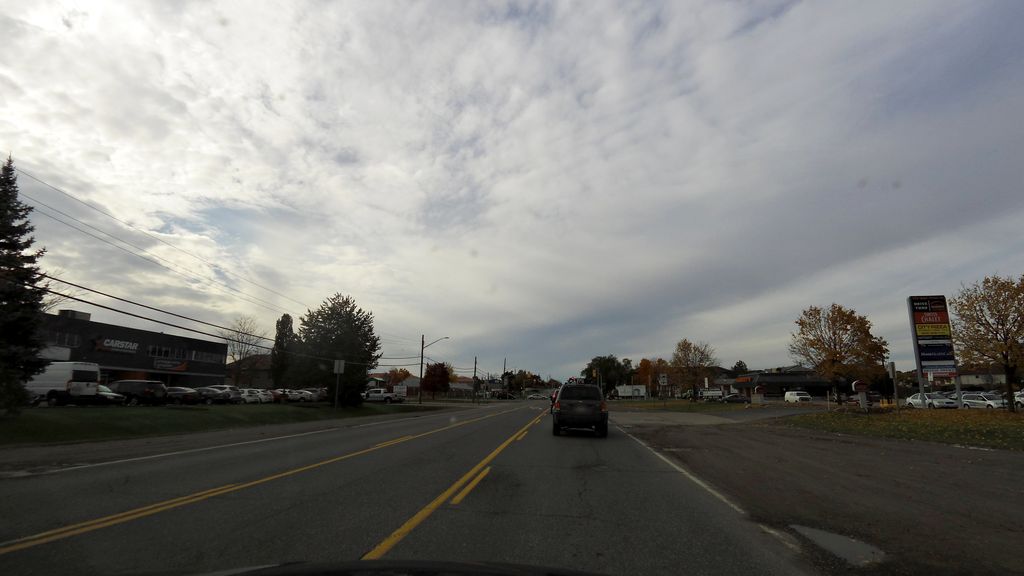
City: hamilton